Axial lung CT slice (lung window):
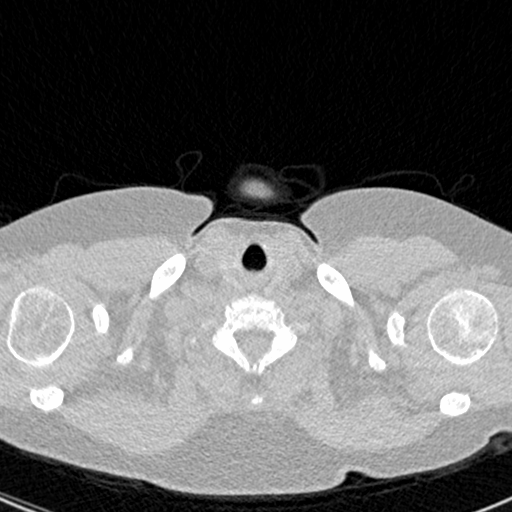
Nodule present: no